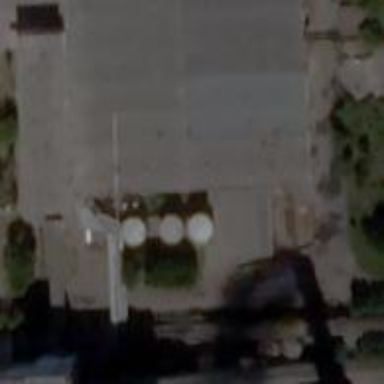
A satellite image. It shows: Industrial building.